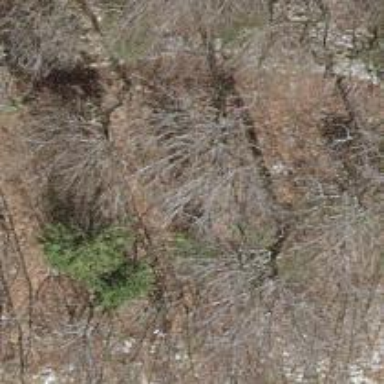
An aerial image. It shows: Natural cliff.